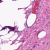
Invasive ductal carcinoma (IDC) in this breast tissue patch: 0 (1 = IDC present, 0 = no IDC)